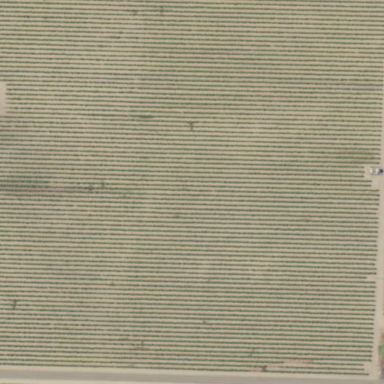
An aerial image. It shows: Vineyard.